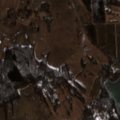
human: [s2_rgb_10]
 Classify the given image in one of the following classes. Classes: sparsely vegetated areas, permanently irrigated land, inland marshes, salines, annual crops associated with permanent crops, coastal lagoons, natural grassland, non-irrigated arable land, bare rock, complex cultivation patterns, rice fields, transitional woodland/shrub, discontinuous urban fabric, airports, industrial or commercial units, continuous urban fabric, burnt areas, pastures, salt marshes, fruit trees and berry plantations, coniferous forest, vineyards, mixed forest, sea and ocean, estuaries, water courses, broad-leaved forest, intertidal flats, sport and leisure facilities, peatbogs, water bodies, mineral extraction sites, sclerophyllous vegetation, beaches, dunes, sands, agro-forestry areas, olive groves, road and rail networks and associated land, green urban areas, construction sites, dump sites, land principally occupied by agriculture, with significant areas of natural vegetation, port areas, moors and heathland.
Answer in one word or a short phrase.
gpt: non-irrigated arable land, land principally occupied by agriculture, with significant areas of natural vegetation, broad-leaved forest, mixed forest